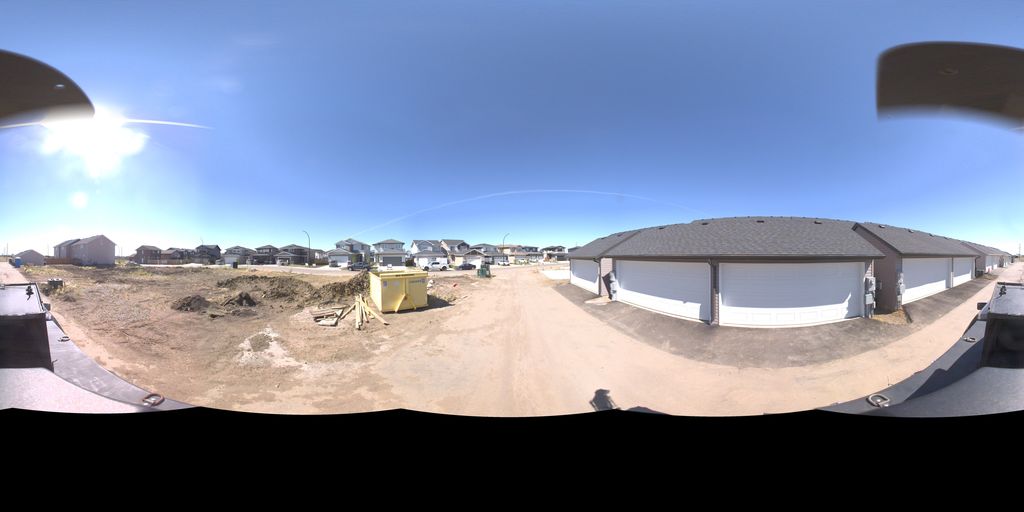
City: saskatoon